Question: I have a toolbar that looks like the following:

The issue is that it is kind of cluttered and therefore I would like to add some spacing to it. I tried doing:
'''
UIBarButtonItem *spacer =
[[UIBarButtonItem alloc] initWithBarButtonSystemItem:UIBarButtonSystemItemFlexibleSpace
target:nil
action:nil];
self.toolbar_array =
[[NSMutableArray alloc] initWithObjects:self.mention,
spacer,
self.picture,
spacer,
share,
spacer,
self.message, nil];
'''
But it still gives me the same thing. How can I add a 10px between these 'UIBarButtonItems'?
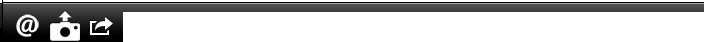
Answer: '''
UIBarButtonItem *fixedSpace =
[[UIBarButtonItem alloc] initWithBarButtonSystemItem:UIBarButtonSystemItemFixedSpace
target:nil
action:nil];
fixedSpace.width = 10;
'''